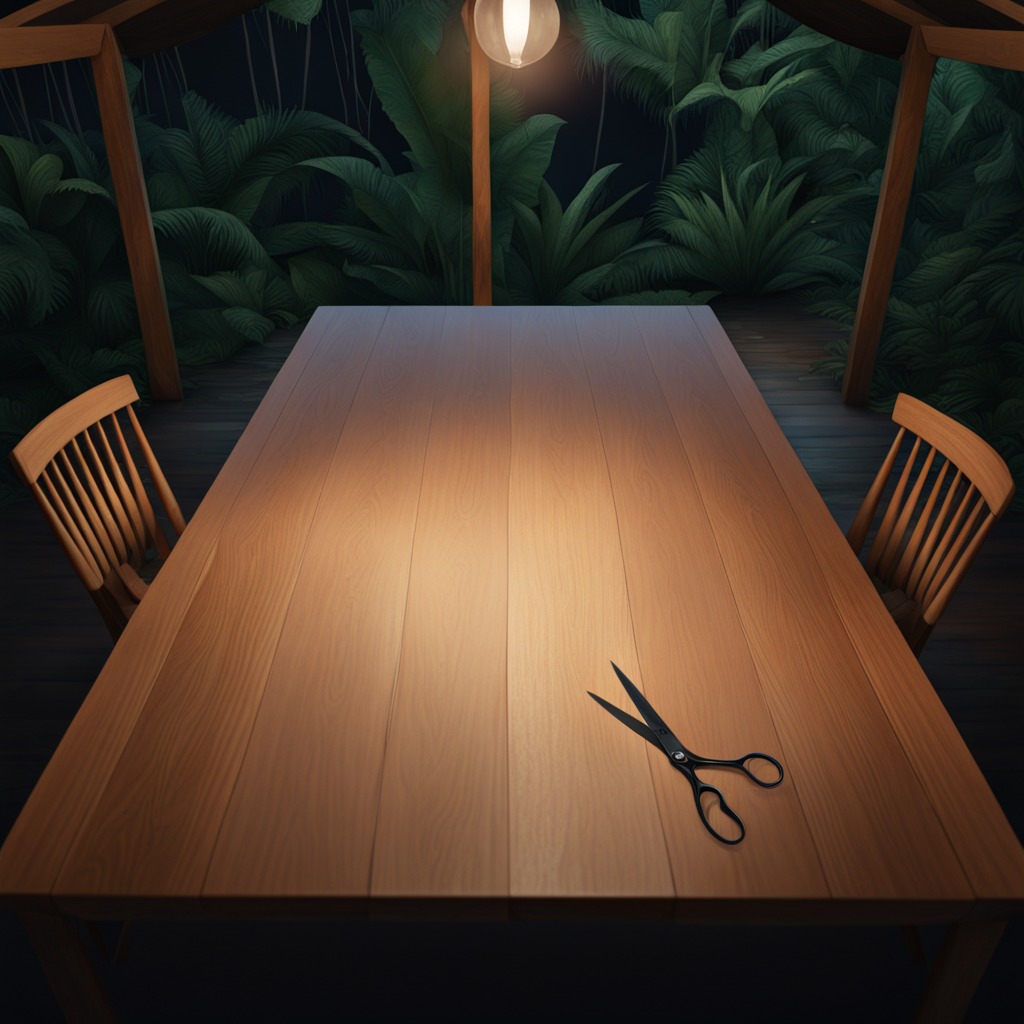
A scissor lying on a wooden table inside a jungle field workshop tent at night